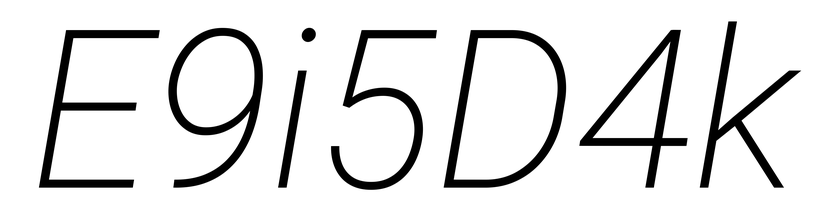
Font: Roboto-Italic_ExtraLight_Italic